Question:
X Android SDK file not found: adb.
While Running Flutter Doctor it is showing error like this.
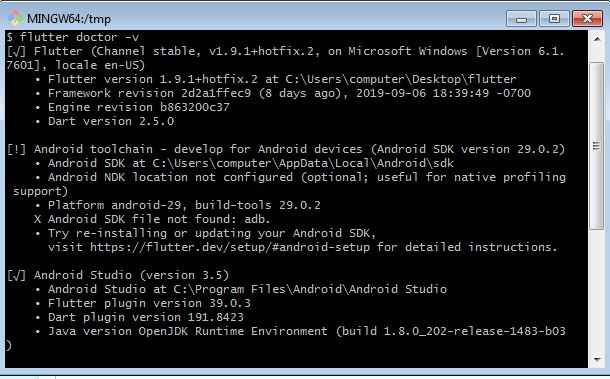
Answer: Check whether platform-tools are installed or not.
'adb' is included in the Android SDK Platform-Tools package. You can download this package with the SDK Manager, which installs it at 'android_sdk/platform-tools/'.